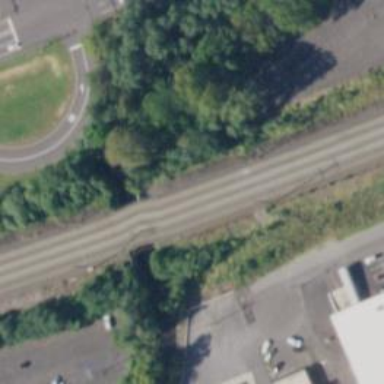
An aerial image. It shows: Bridge over electrified railway with contact lines.